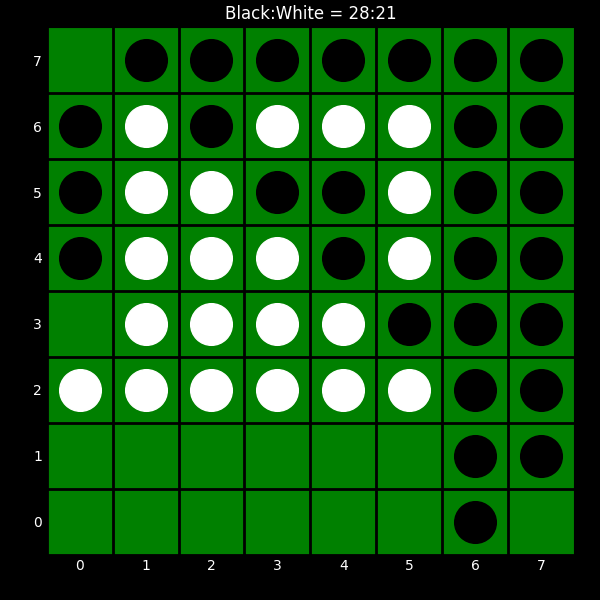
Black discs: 28
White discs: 21